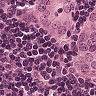
Metastatic tissue present: yes